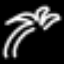
Label: palm tree